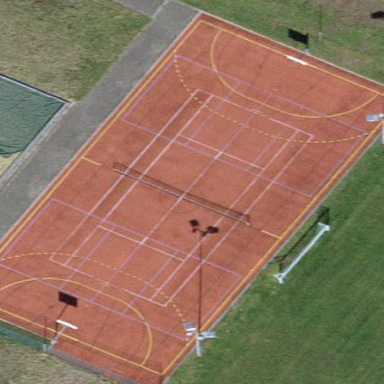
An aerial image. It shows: Basketball court located in leisure land pitch.